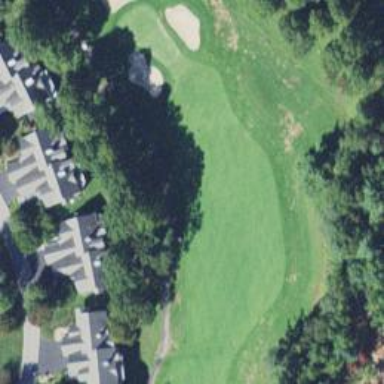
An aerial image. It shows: View of golf hole.